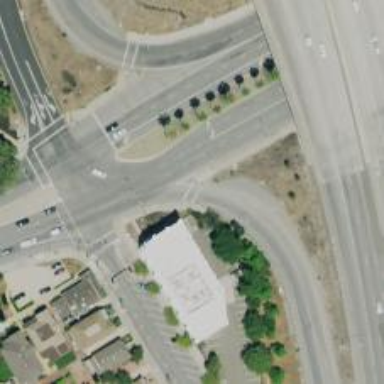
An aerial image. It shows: Marked footway crossing with lines.